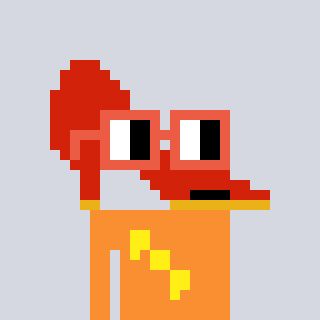
a pixel art character with square orange glasses, a highheel-shaped head and a orange-colored body on a cool background